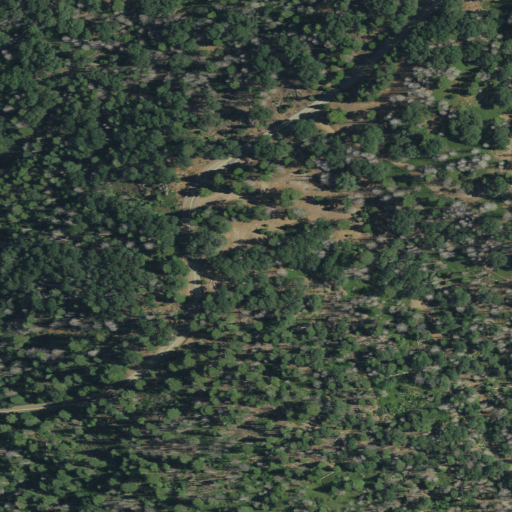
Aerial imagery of gap in California named Cold Springs Saddle containing grassland, open development, evergreen forest, mixed forest, and low intensity development